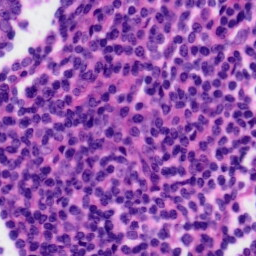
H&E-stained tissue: Tonsil